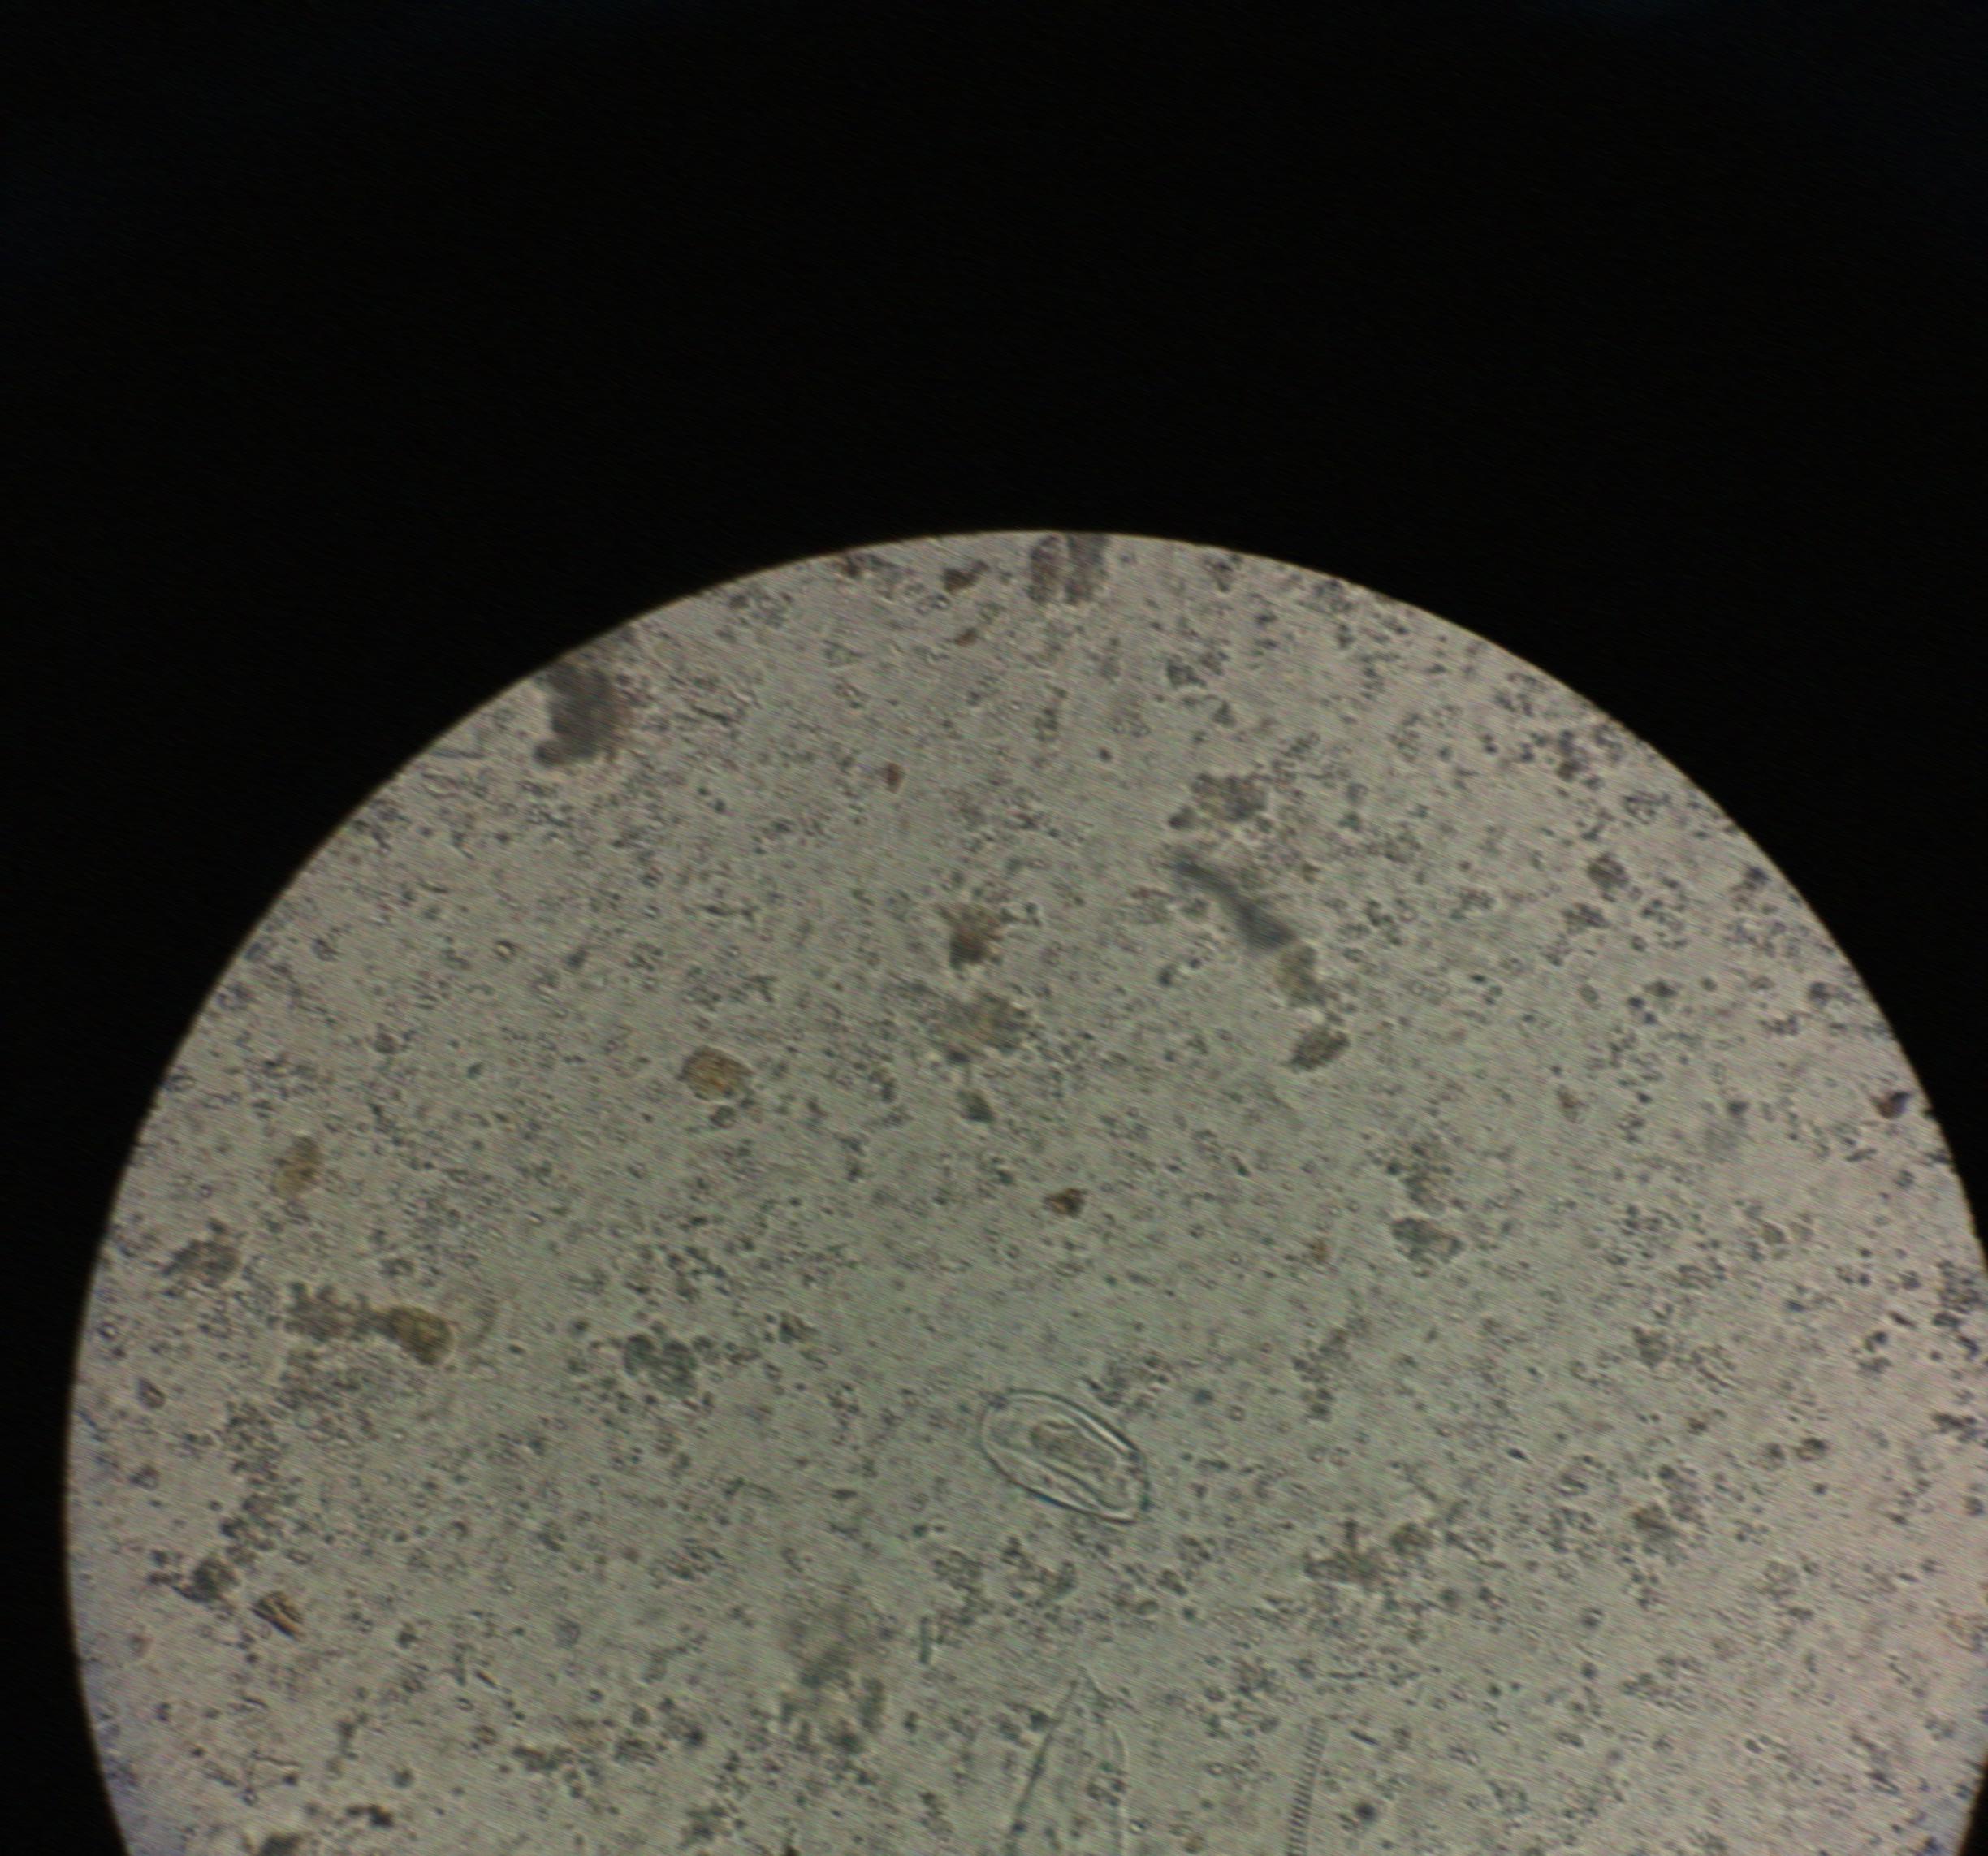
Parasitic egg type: Enterobius vermicularis